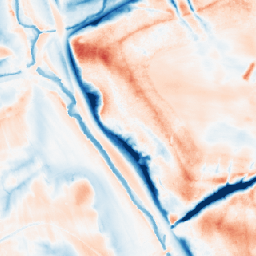
Category: classical
Decomposition family: gaussian
Decomposition parameters: sigma: 10
Upsampling method: nearest
Upsampling parameters: scale: 8
Upsampling scale: 8